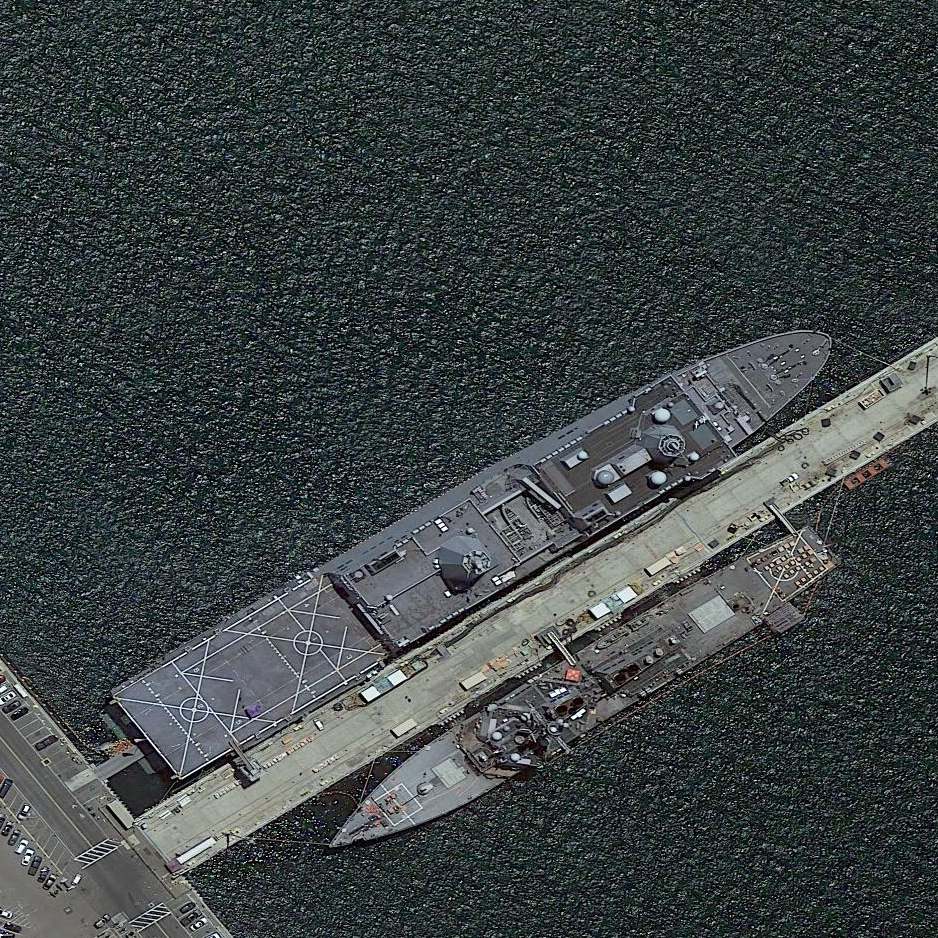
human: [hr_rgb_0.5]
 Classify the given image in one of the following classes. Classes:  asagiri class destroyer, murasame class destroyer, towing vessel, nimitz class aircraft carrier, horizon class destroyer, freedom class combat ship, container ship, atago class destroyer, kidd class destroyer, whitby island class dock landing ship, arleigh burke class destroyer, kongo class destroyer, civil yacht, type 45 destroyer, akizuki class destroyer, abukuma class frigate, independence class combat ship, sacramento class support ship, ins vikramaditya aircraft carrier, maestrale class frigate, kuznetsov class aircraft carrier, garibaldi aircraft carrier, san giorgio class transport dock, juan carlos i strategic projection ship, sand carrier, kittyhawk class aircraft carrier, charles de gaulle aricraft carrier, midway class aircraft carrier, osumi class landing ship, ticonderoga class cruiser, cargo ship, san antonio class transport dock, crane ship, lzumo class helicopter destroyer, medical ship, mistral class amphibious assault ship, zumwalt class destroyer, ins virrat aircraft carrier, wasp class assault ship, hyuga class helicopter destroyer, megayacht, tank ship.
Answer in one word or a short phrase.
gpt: San Antonio class transport dock